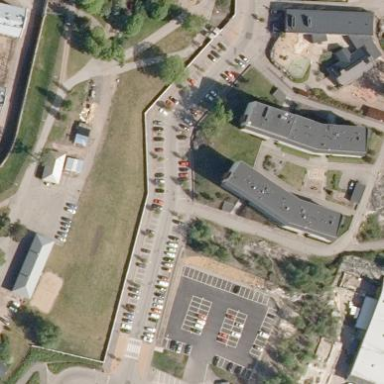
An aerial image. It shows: Parking area.